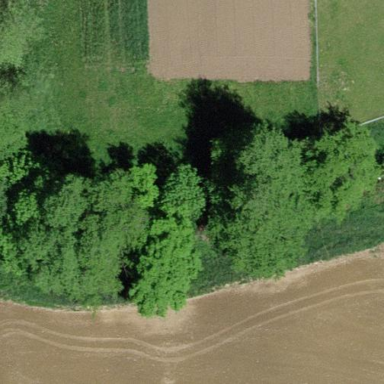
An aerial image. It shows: Forest area.